Field crop: maize
Growth stage: 2
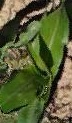
Species: maize